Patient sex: M
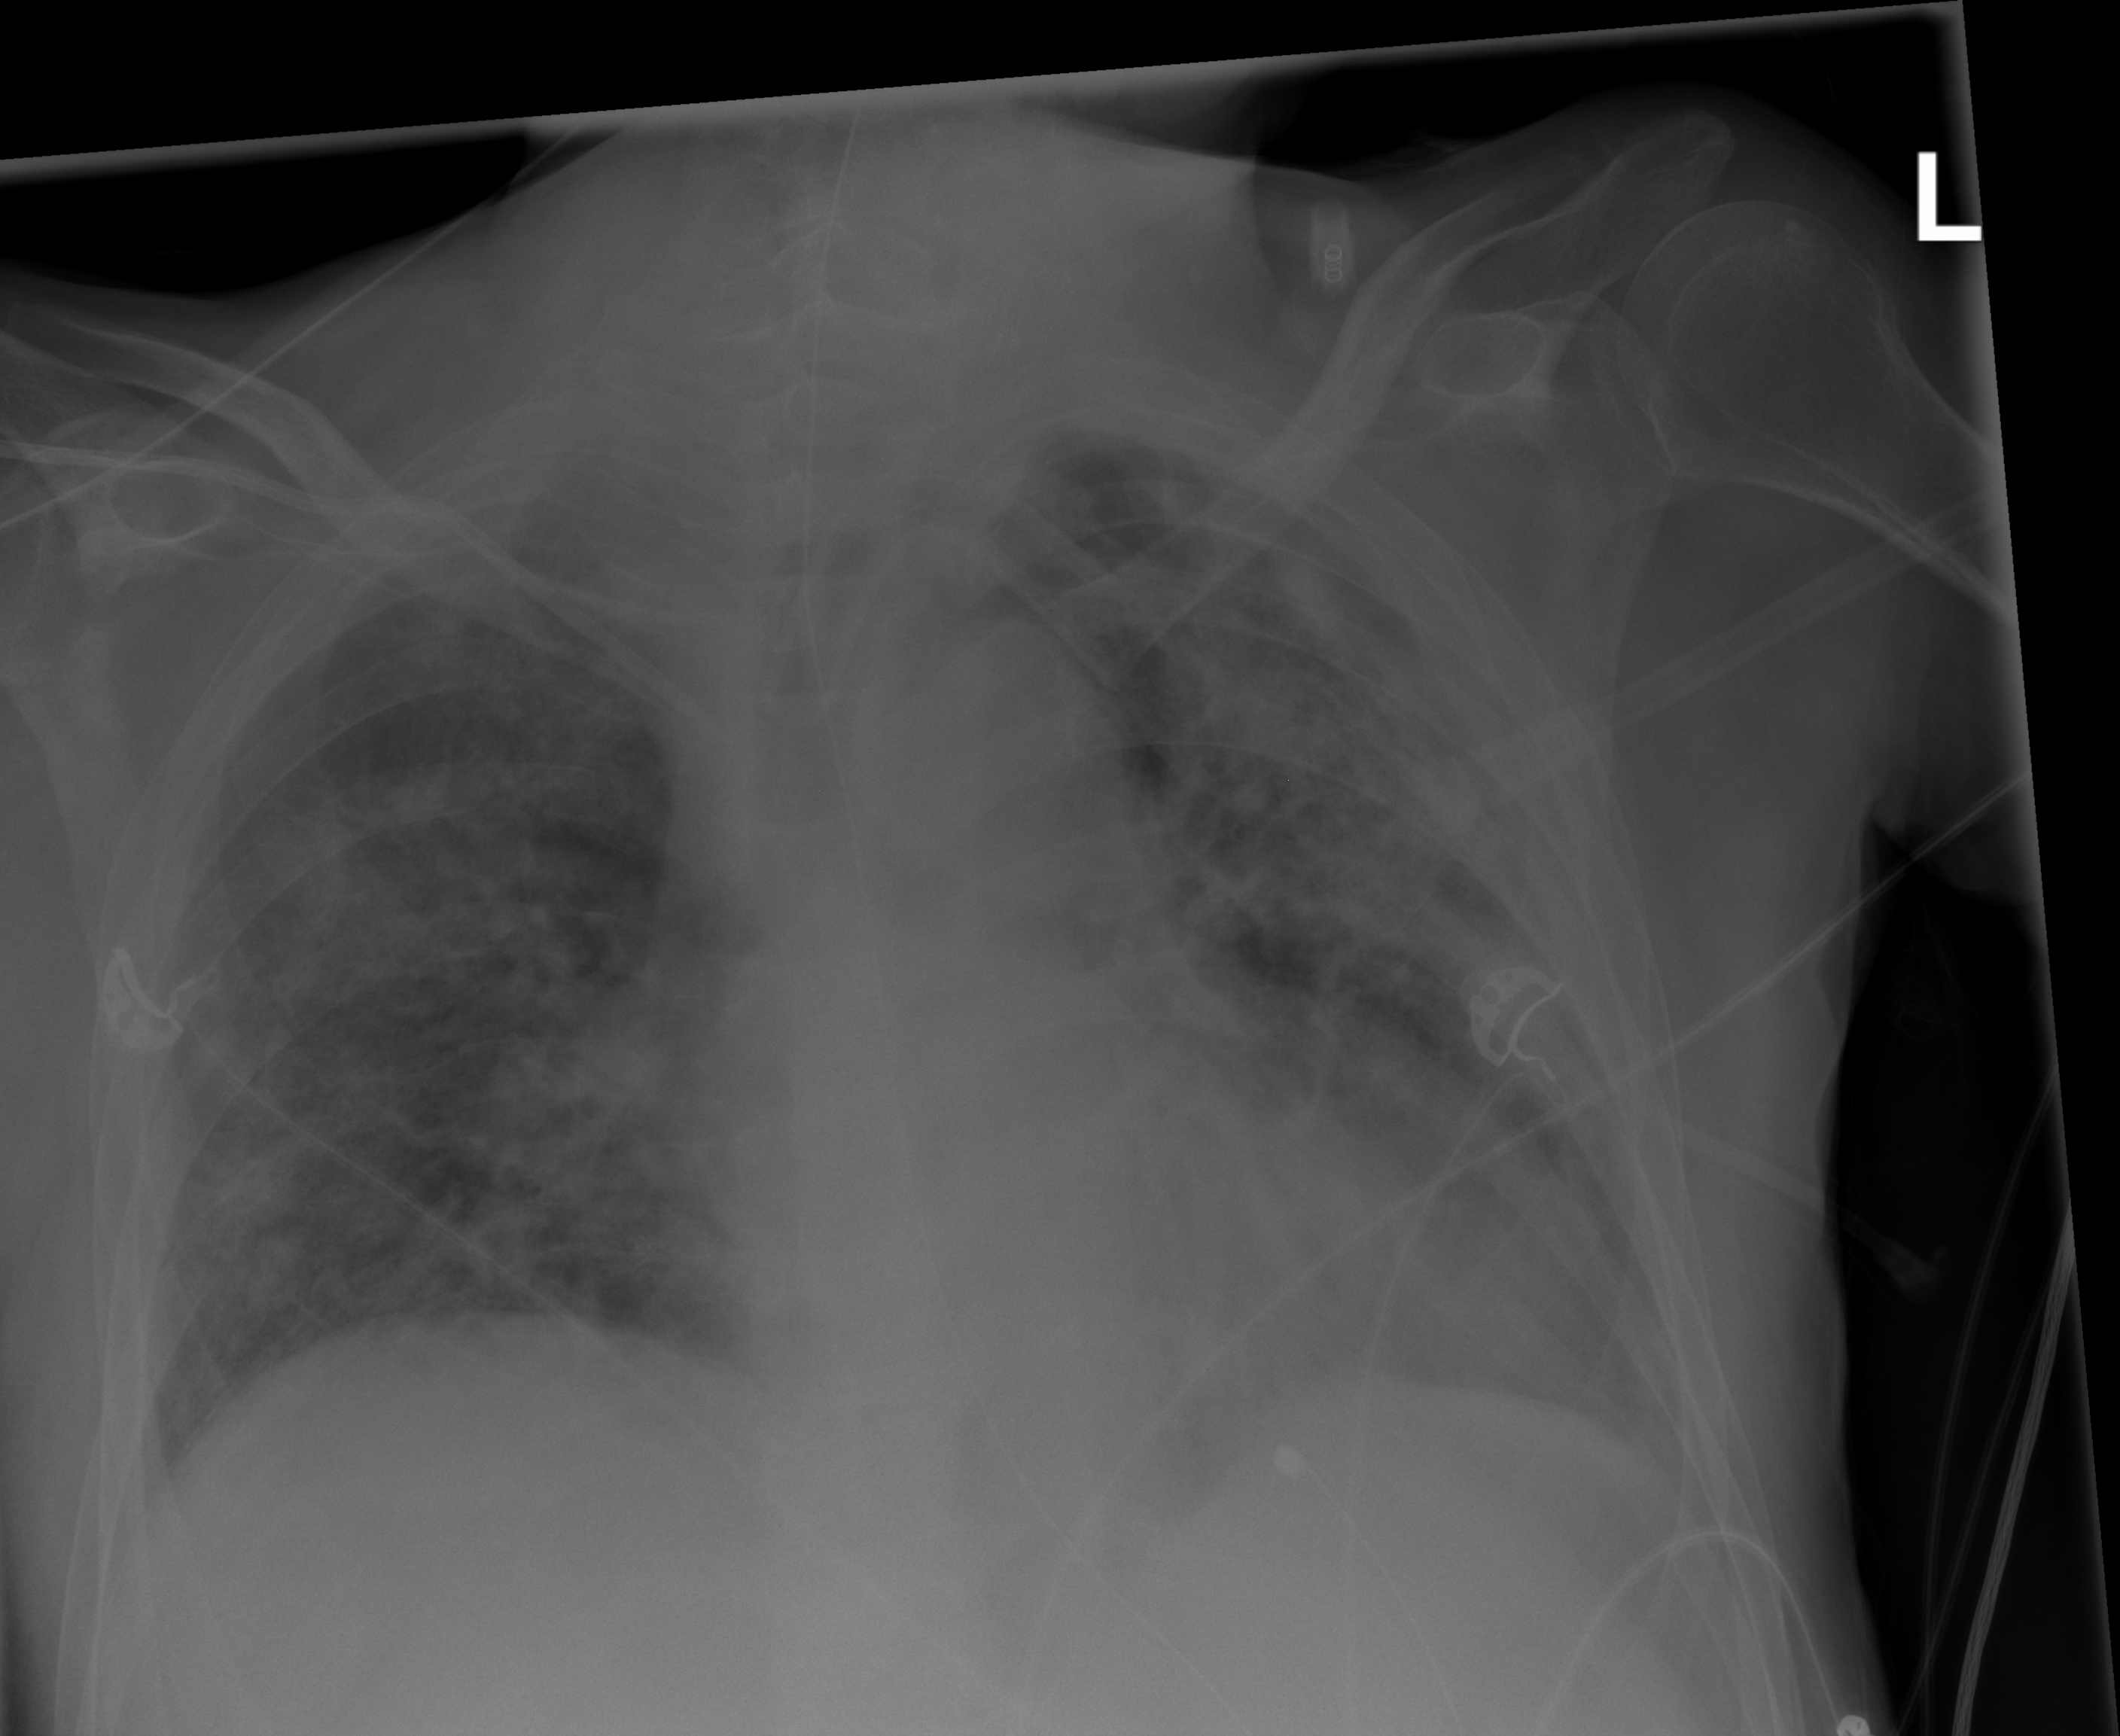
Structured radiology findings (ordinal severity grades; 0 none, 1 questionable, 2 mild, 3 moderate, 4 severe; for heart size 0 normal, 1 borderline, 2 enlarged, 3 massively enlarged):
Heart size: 2
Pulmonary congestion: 0
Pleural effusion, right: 0
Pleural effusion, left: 2
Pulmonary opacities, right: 3
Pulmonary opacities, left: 3
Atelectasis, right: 2
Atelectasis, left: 3